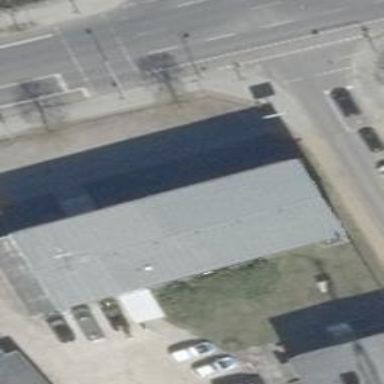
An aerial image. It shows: Police building.